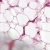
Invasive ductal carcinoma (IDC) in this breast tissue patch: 0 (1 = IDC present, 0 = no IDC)